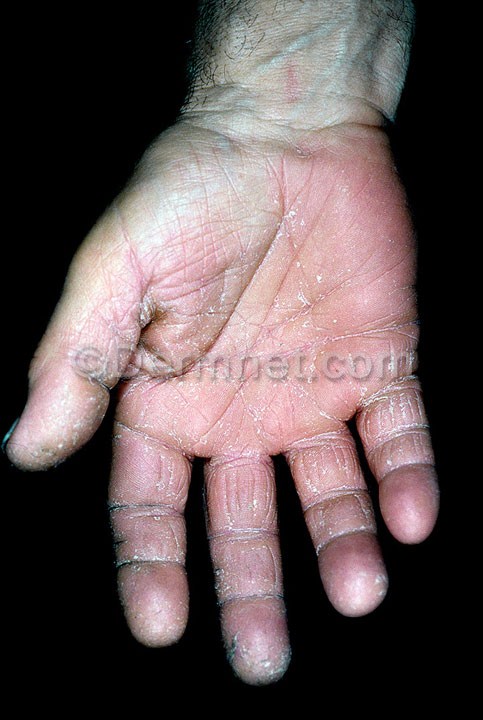
Disease: Tinea Ringworm Candidiasis and other Fungal Infections